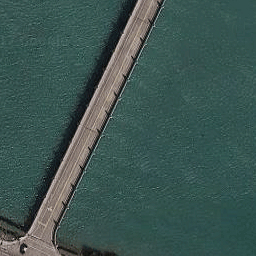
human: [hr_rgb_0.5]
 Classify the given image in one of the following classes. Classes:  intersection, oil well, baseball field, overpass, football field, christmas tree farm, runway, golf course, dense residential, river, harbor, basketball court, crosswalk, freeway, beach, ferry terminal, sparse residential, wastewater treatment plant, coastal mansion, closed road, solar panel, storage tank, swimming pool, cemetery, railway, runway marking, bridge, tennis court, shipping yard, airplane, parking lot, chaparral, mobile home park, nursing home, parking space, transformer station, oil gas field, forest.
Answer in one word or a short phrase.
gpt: bridge